九年级 · 组合几何学
(本小题8.0分)
如图, 四边形 $A B C D$ 内接于半圆 $O, A B$ 是直径, $C$ 是 $\overparen{B D}$ 的中点, 延长 $A D, B C$ 交于点 $E$.

(1)求证: $C E=C D$.

(2)若 $A B=5, B C=\sqrt{5}$, 求 $A D$ 的长.

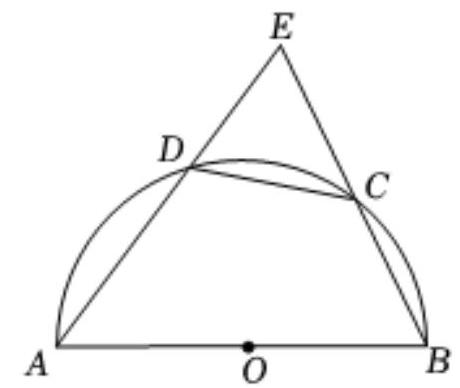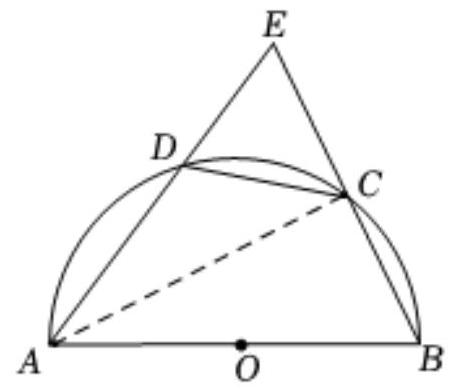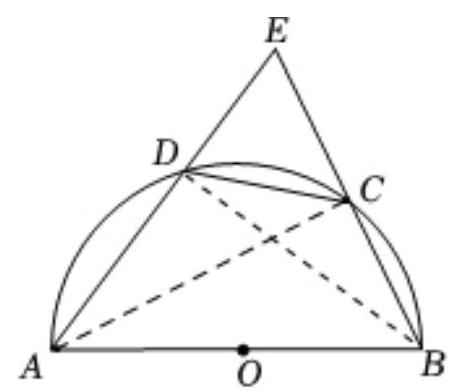
答案: (1)证明: 连接 $A C$,

$\because C$ 是 $\overparen{B D}$ 的中点,

$\therefore \overparen{C D}=\overparen{C B}$,

$\therefore \angle E A C=\angle B A C, \quad C D=C B$,

$\because A B$ 是直径,

$\therefore \angle A C E=\angle A C B=90^{\circ}$,

在 $\triangle A C E$ 与 $\triangle A C B$ 中,

$\left\{\begin{array}{l}\angle E A C=\angle B A C \\ A C=A C \\ \angle A C E=\angle A C B\end{array}\right.$,

$\therefore \triangle A C E \cong \triangle A C B(A S A)$,

$\therefore B C=E C$,

$\therefore C D=C E$;

(2)解: 连接 $B D$,

由(1)知, $C E=B C=\sqrt{5}$,

$\therefore B E=B C+C E=2 \sqrt{5}$,
$\because$ 四边形 $A B C D$ 内接于半圆 $O$,

$\therefore \angle A B C+\angle A D C=180^{\circ}$,

$\because \angle A D C+\angle C D E=180^{\circ}$,

$\therefore \angle A B C=\angle C D E$,

$\because C E=C D$,

$\therefore \angle E=\angle C D E=\angle A B C$,

$\because A B$ 为直径,

$\therefore \angle A D B=90^{\circ}$,

$\therefore \angle B D E=90^{\circ}$,

$\because \angle A C B=\angle B D E=90^{\circ}, \angle A B C=\angle E$,

$\therefore \triangle A B C \backsim \triangle B E D$,

$\therefore \frac{A B}{B E}=\frac{B C}{E D}$,

$\therefore \frac{5}{2 \sqrt{5}}=\frac{\sqrt{5}}{E D}$,

$\therefore E D=2$,

$\because \triangle A C E \cong \triangle A C B$,

$\therefore A E=A B=5$,

$\therefore A D=A E-E D=5-2=3$.

解析: (1)连接 $A C$, 根据 $C$ 是 $\overparen{B D}$ 的中点, 得 $\angle E A C=\angle B A C$, 根据 $A B$ 是直径, 知 $\angle A C E=\angle A C B=90^{\circ}$,再利用 $A S A$ 证明 $\triangle A C E \cong \triangle A C B$, 得 $B C=E C$, 从而证明结论;

(2)连接 $B D$, 利用两个角相等证明 $\triangle A B C \sim \triangle B E D$, 得 $\frac{A B}{B E}=\frac{B C}{E D}$, 可得 $E D$ 的长, 从而得出答案.

本题主要考查了圆周角定理, 圆心角、弧、弦的关系, 相似三角形的判定与性质, 全等三角形的判定与性质等知识, 证明 $\triangle A B C \sim \triangle B E D$ 是解题的关键.